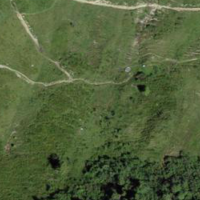
EUNIS habitat code: 24
Species observed at this site:
Rhododendron ferrugineum